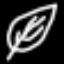
Label: leaf